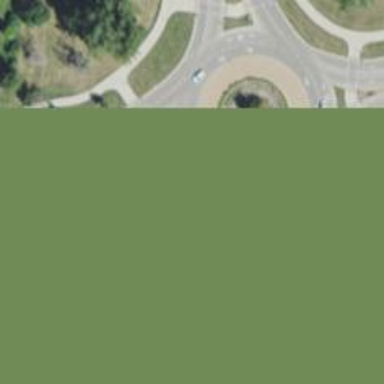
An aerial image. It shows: Secondary road around roundabout.